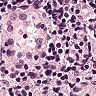
Metastatic tissue present: no